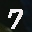
Label: 7